Interaction volume radius: 5 \u00c5
Interaction volume height: 30 \u00c5
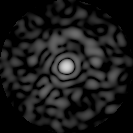
Disorder parameter: 0.8261